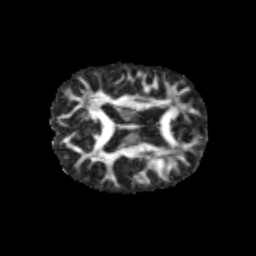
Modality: FA
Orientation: axial
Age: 12
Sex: male
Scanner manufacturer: siemens
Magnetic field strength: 3 T
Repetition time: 3.8 s
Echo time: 0.07 s